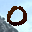
Label: 0